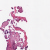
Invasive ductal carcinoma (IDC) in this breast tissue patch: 0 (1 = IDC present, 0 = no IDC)